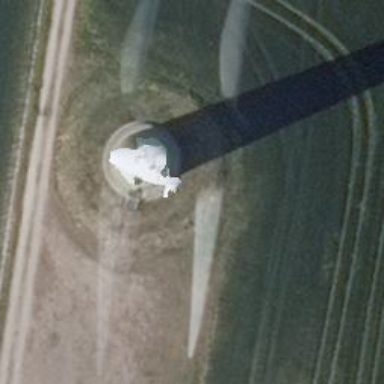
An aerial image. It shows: Wind generator in the form of horizontal axis wind turbine.